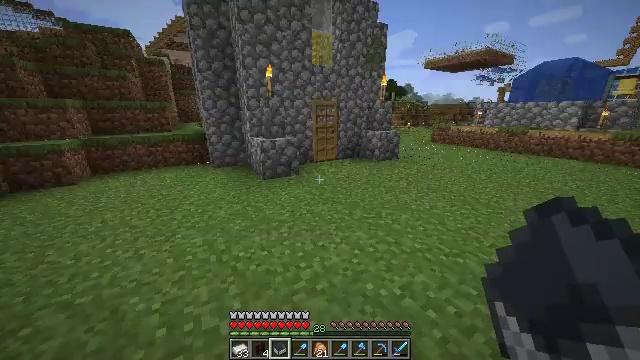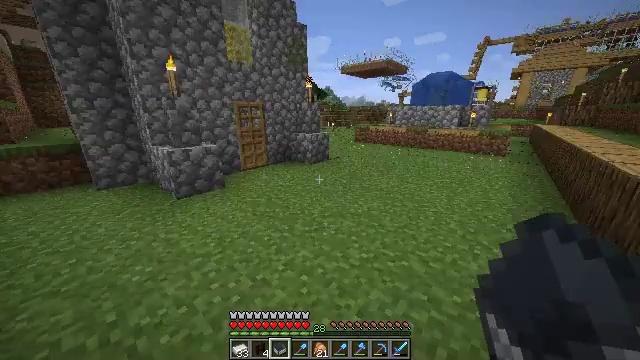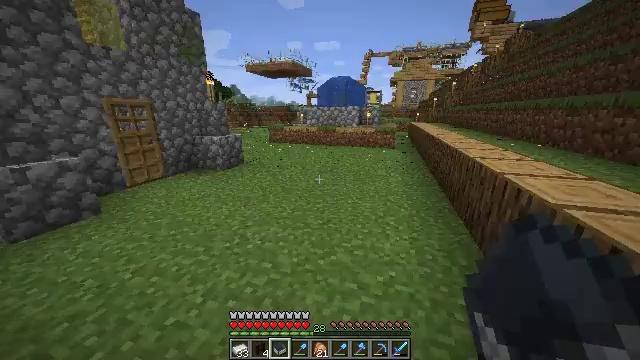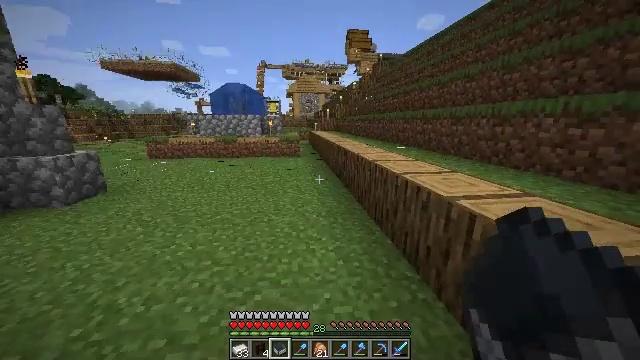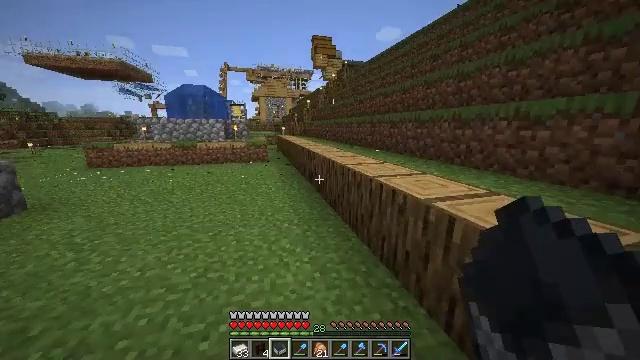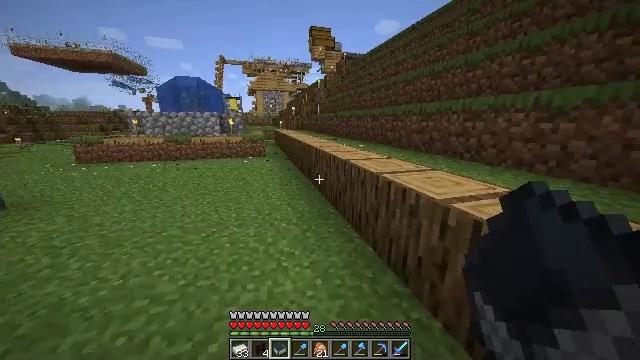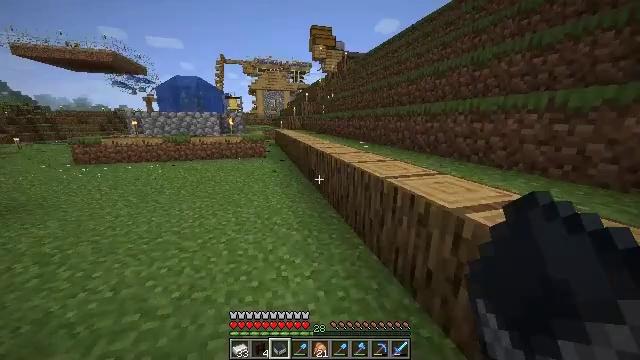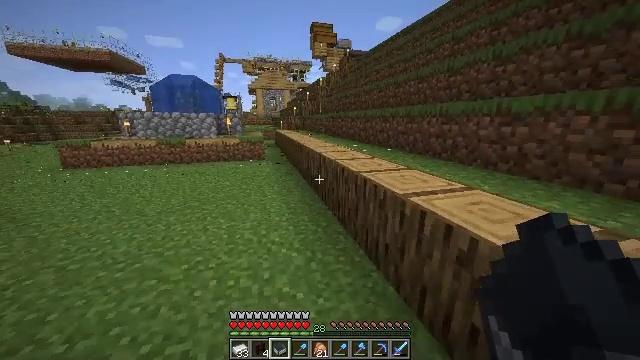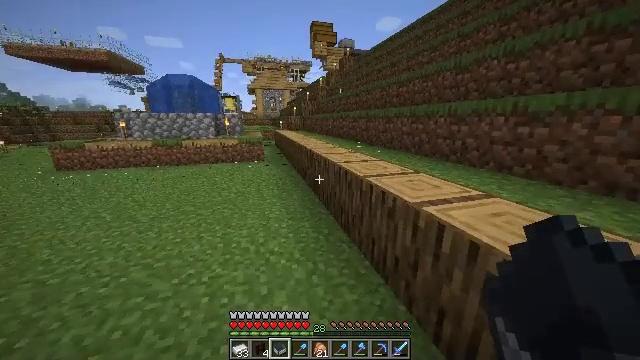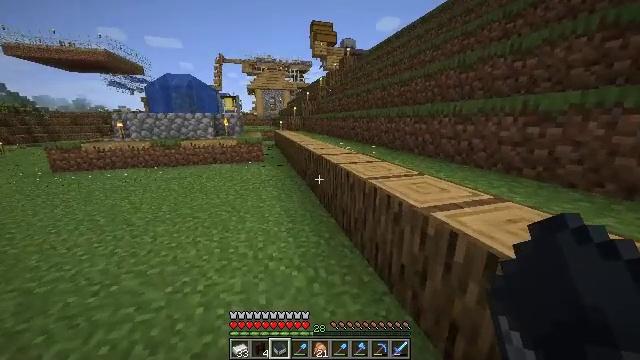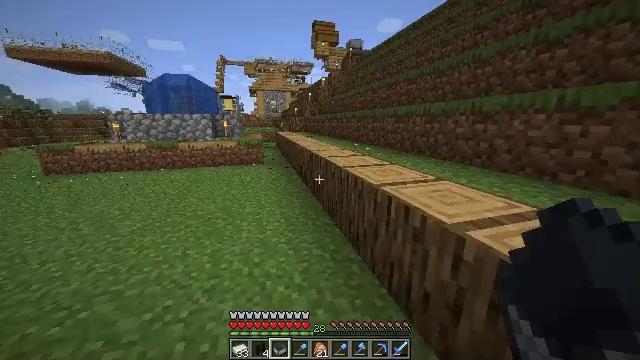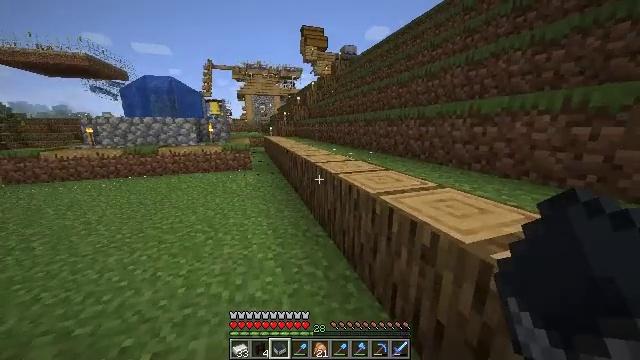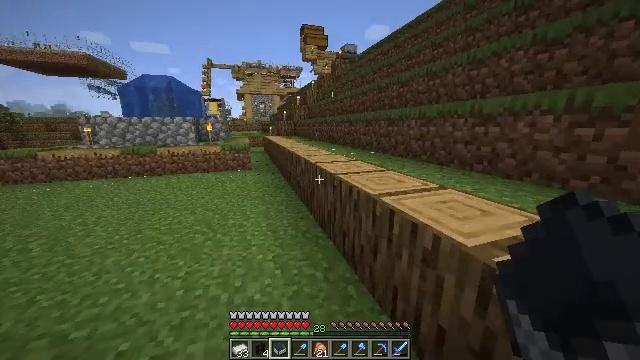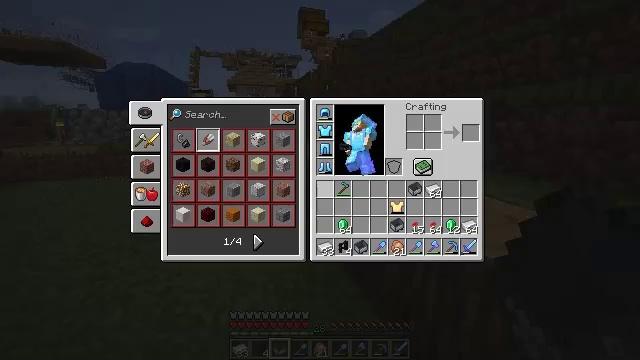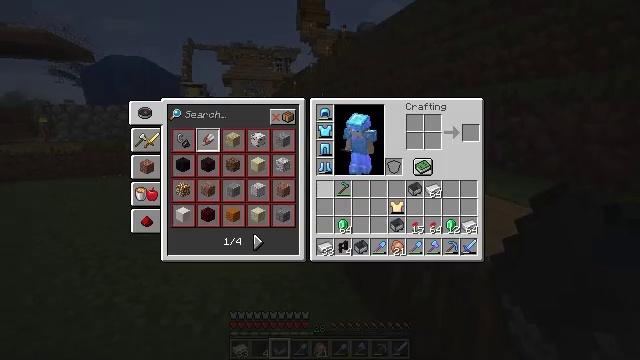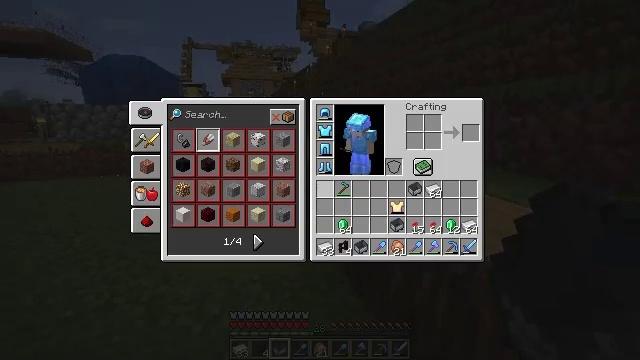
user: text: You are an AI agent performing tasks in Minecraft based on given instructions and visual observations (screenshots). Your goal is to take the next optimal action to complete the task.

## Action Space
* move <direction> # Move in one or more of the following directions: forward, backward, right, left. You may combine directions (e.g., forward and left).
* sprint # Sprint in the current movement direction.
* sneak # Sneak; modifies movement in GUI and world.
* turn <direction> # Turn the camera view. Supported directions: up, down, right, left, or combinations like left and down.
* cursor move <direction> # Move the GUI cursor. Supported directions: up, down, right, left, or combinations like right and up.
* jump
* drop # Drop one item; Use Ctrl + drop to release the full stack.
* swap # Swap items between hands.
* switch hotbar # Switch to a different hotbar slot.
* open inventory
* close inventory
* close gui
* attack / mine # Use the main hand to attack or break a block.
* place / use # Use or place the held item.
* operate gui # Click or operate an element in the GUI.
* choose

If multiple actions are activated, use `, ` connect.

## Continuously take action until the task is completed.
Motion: motion action
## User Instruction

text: Drop a nether brick fence.
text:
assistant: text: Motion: move forward, sprint, turn right
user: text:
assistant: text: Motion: move forward, sprint, turn right
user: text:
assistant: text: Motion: move forward, sprint, turn right and up
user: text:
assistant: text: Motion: move forward, turn right and up
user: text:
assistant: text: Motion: move forward, turn down
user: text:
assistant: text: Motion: move forward
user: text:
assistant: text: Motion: move forward
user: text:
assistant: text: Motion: move forward
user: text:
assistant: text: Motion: move forward
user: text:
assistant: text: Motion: move forward
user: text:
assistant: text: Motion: turn right and up
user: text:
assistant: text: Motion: no_op
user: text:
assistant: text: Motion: open inventory
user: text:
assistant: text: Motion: open inventory
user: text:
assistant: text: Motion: open inventory
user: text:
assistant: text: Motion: no_op
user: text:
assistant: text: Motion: cursor move right
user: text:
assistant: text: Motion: cursor move right and up
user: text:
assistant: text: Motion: cursor move right
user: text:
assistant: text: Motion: no_op
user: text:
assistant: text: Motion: no_op
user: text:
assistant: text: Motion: no_op
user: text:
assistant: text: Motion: no_op
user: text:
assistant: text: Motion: no_op
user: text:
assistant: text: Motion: no_op
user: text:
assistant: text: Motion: no_op
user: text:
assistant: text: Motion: no_op
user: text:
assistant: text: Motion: no_op
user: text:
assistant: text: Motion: no_op
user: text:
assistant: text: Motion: no_op